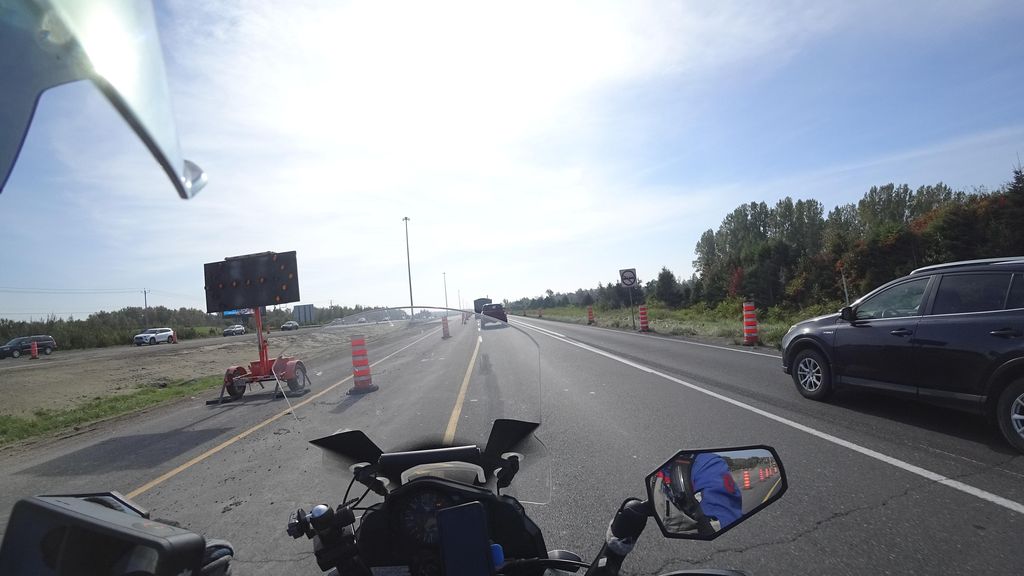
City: quebec_city